Interaction volume radius: 10 \u00c5
Interaction volume height: 10 \u00c5
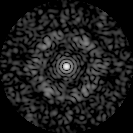
Disorder parameter: 0.7428